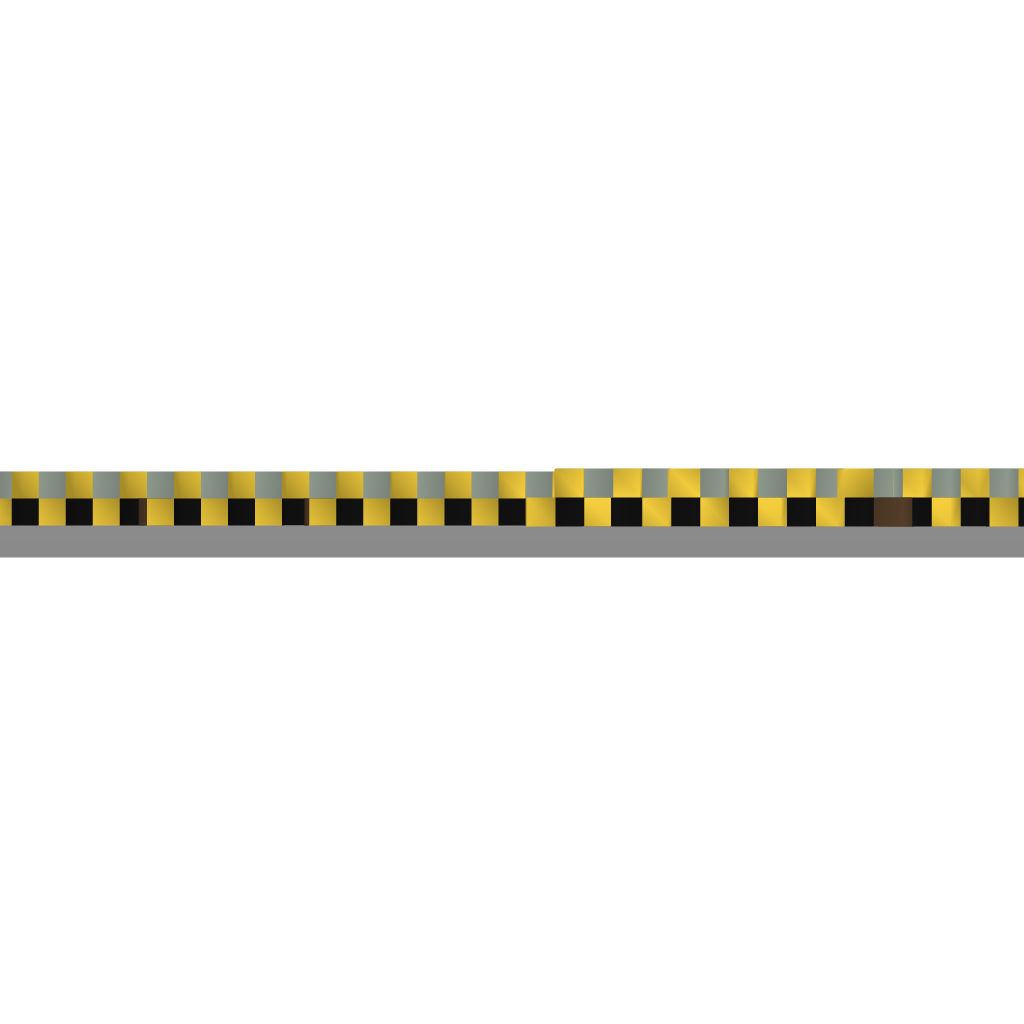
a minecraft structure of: Skyrim theme note blocks